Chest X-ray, AP view. Patient: 33 years old, sex M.
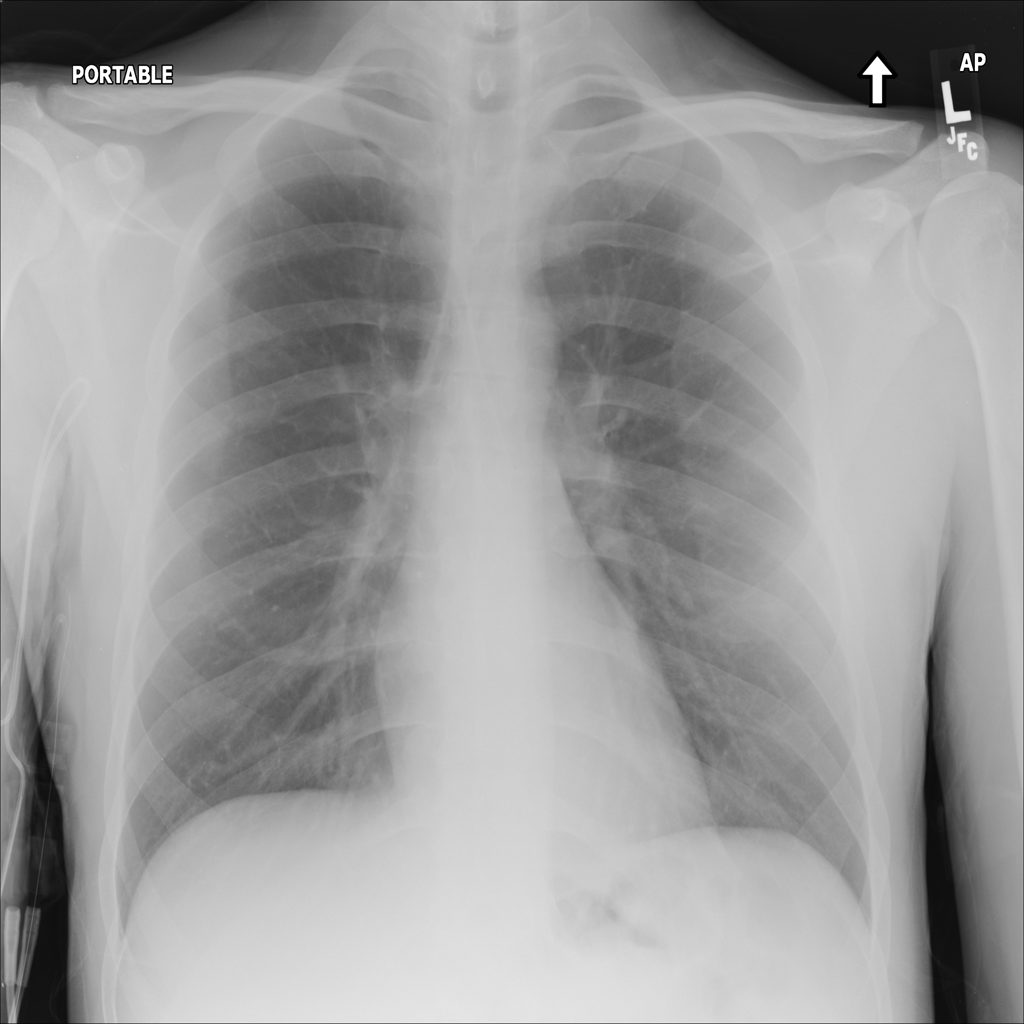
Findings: No Finding